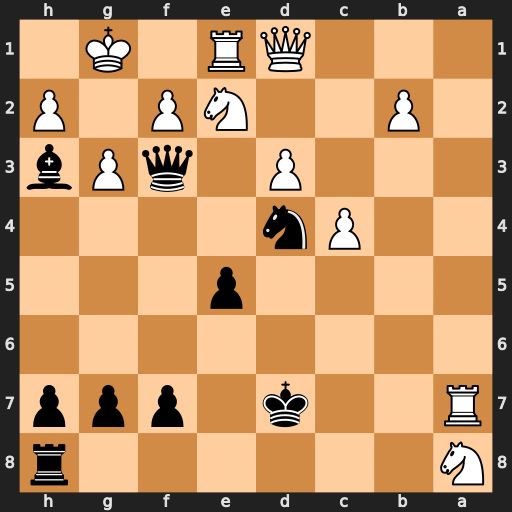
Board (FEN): N6r/R2k1ppp/8/4p3/2Pn4/3P1qPb/1P2NP1P/3QR1K1
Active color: b
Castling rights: -
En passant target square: -
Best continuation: Kd8 Nf4 exf4 Qxf3 Nxf3+